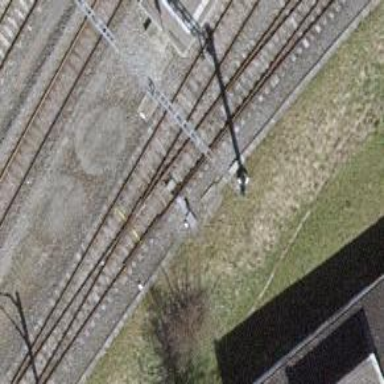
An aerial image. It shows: Railway switch.